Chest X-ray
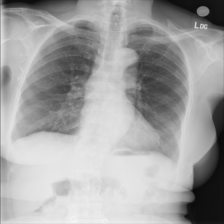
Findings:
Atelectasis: negative
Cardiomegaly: negative
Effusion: negative
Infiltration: negative
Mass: negative
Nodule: negative
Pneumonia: negative
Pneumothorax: negative
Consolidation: negative
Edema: negative
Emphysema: negative
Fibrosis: negative
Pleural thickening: negative
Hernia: negative